Interaction volume radius: 5 \u00c5
Interaction volume height: 20 \u00c5
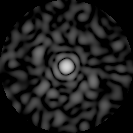
Disorder parameter: 0.8464